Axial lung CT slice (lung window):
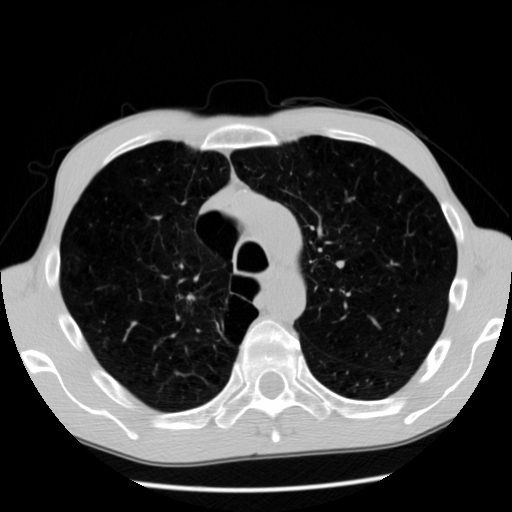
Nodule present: no